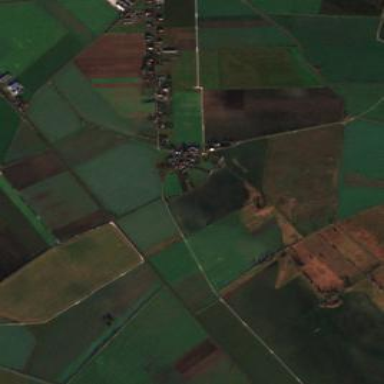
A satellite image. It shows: Picturesque farmland scene.